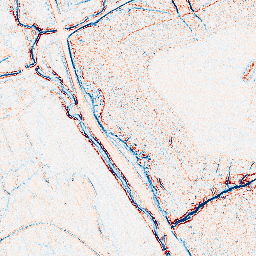
Category: edge_preserving
Decomposition family: bilateral
Decomposition parameters: d: 5
sigma_color: 25
sigma_space: 25
Upsampling method: bicubic
Upsampling parameters: scale: 4
Upsampling scale: 4